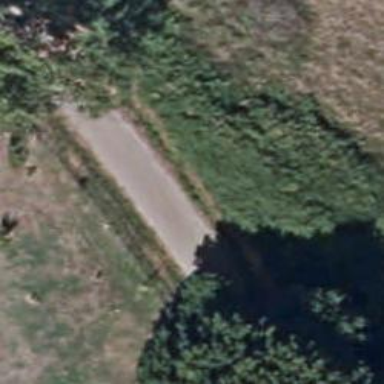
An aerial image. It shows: Unclassified road.